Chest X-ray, PA view. Patient: 52 years old, sex M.
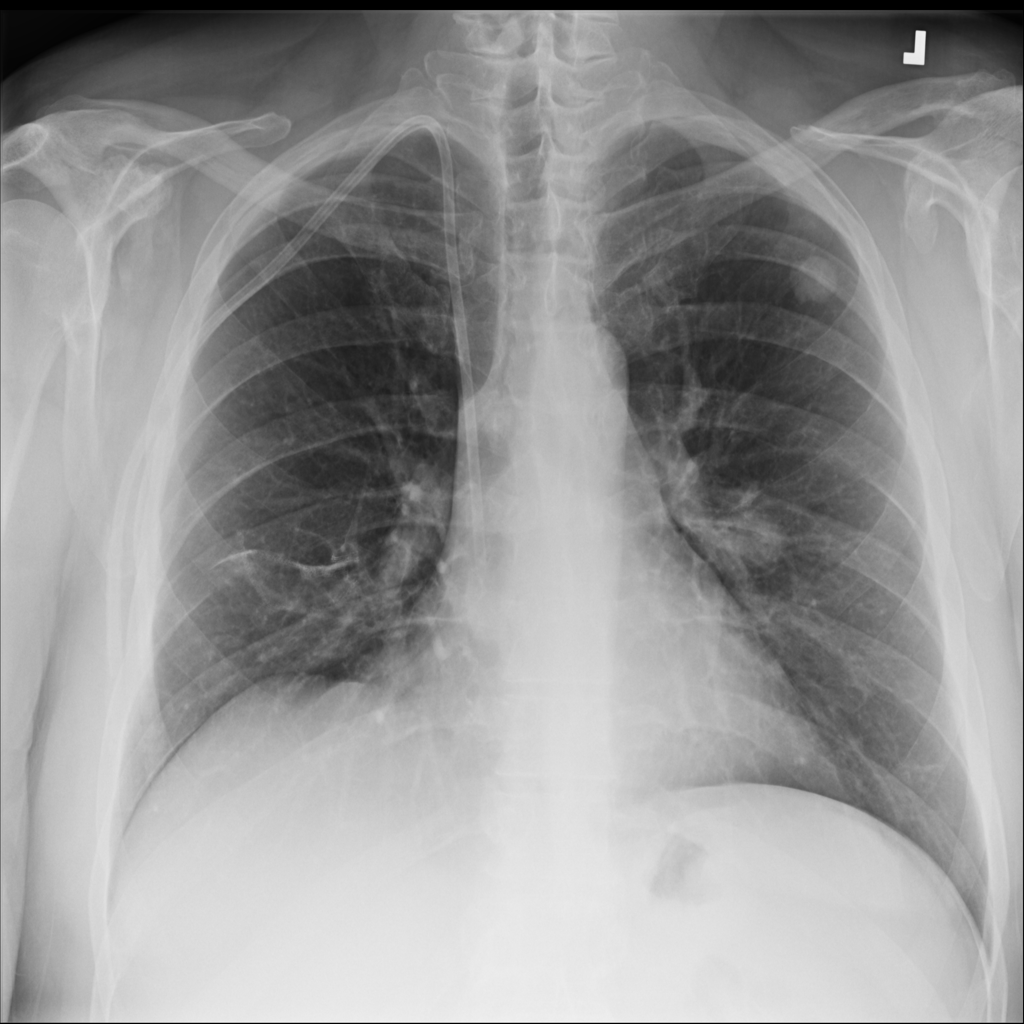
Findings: Nodule